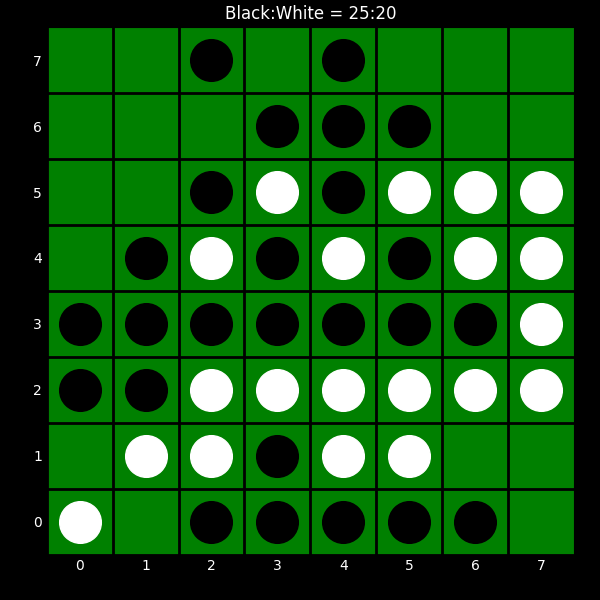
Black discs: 25
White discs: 20